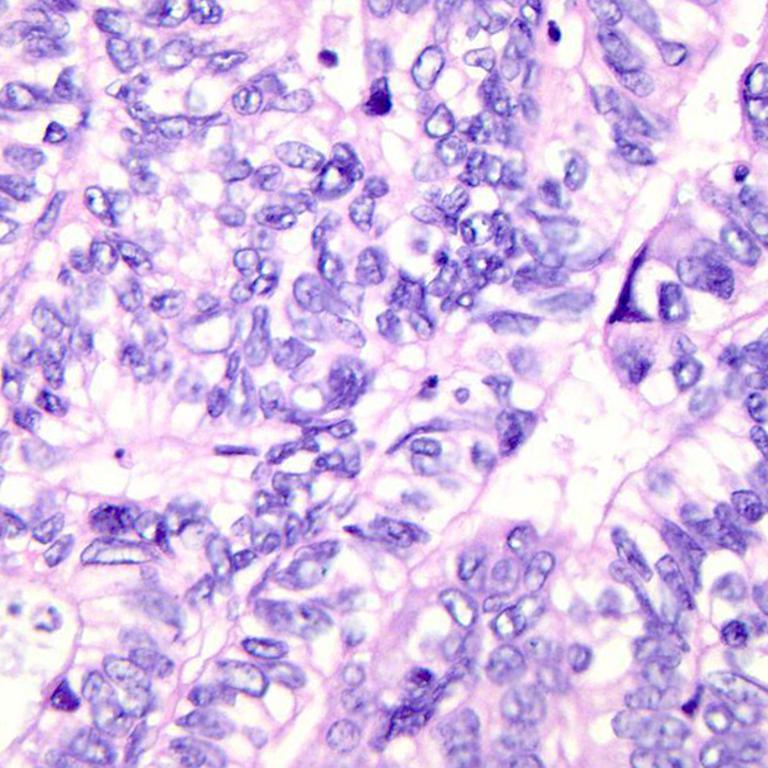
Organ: colon
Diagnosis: adenocarcinomas